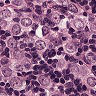
Metastatic tissue present: yes